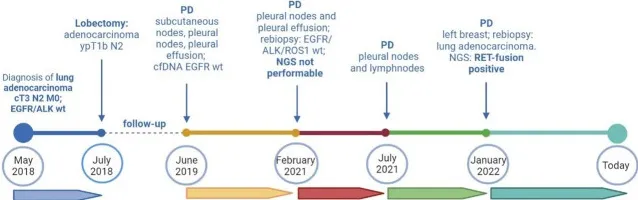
Timeline of treatments received by the patients from diagnosis to today. cfDNA, circulating free DNA; NGS, next-generation sequencing; PD, progressive disease; RT, radiotherapy; wt, wild type. Created with.
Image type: chart (chart)